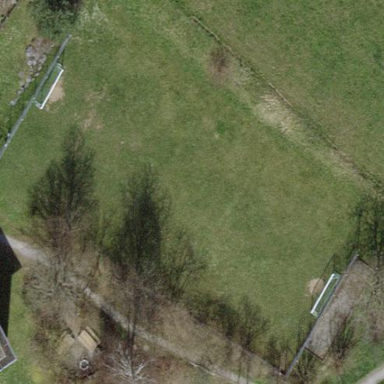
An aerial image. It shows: Soccer pitch designated for leisure and sports activities.